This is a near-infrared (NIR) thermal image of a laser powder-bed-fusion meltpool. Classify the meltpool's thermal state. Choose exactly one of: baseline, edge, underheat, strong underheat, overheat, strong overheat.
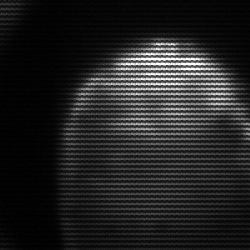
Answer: edge